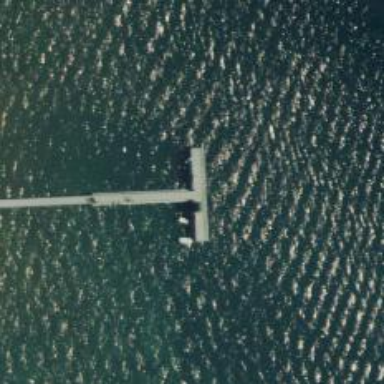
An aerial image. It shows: Man-made pier.